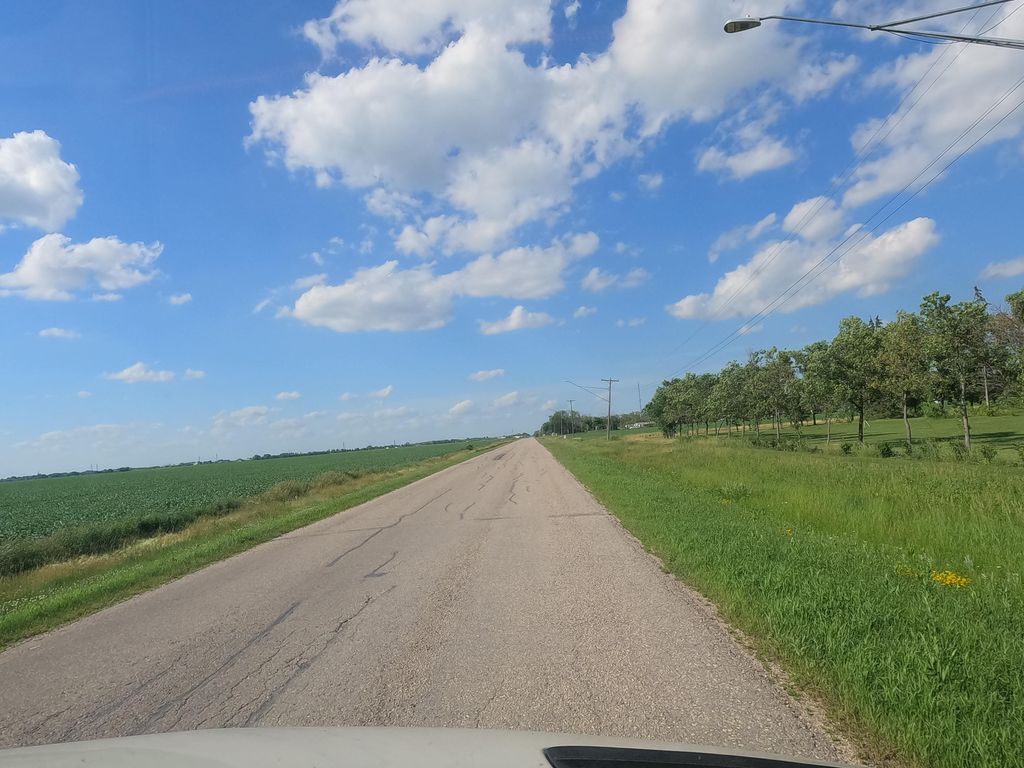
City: winnipeg